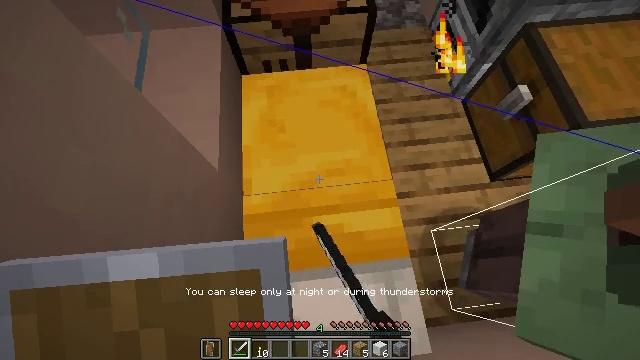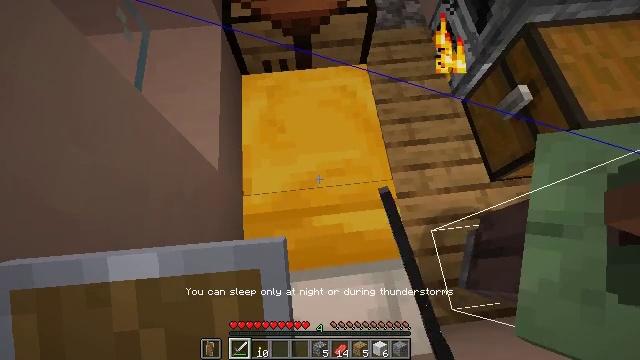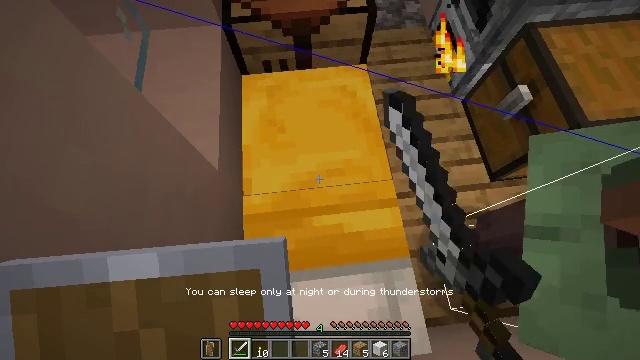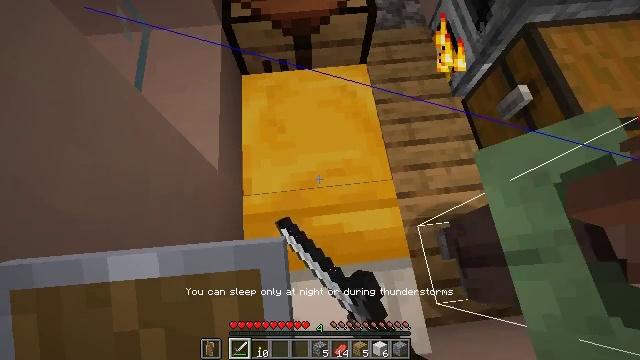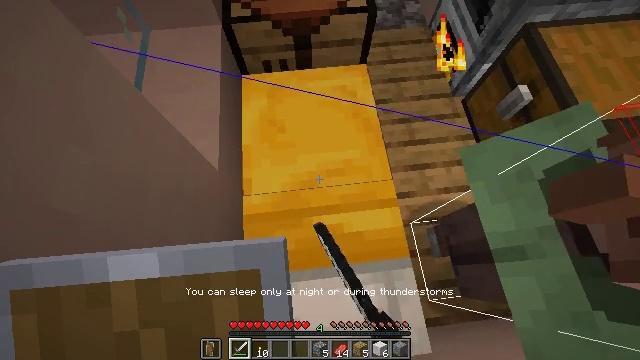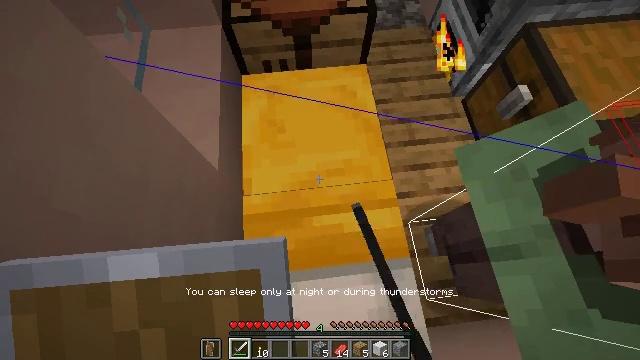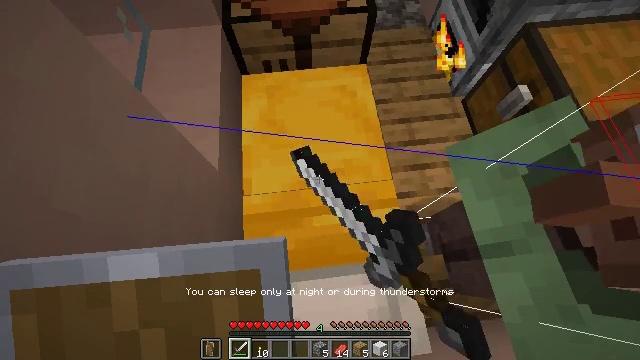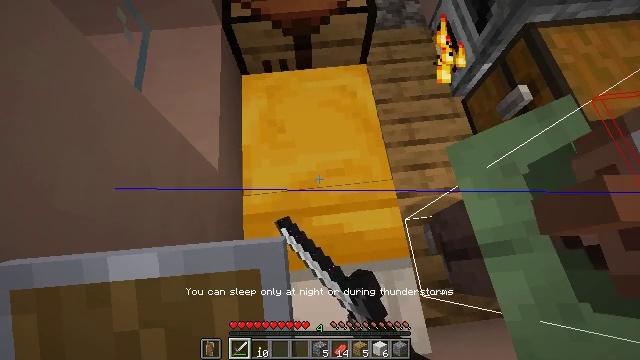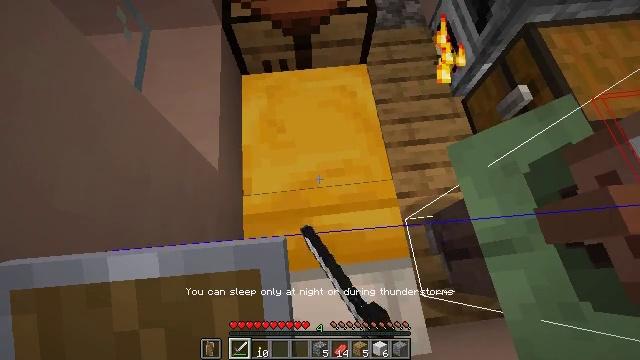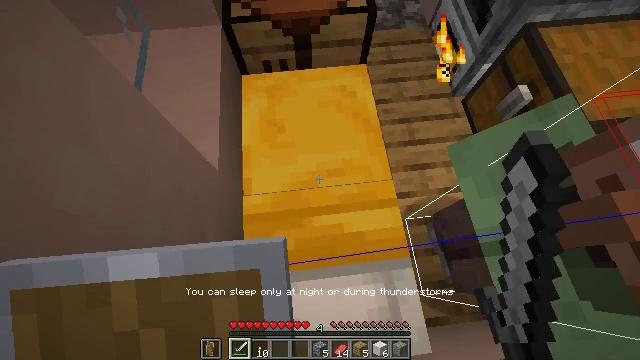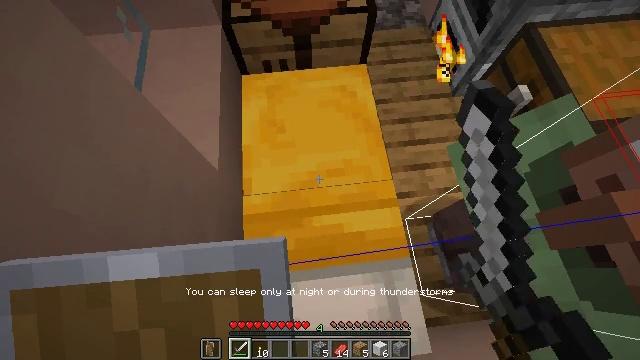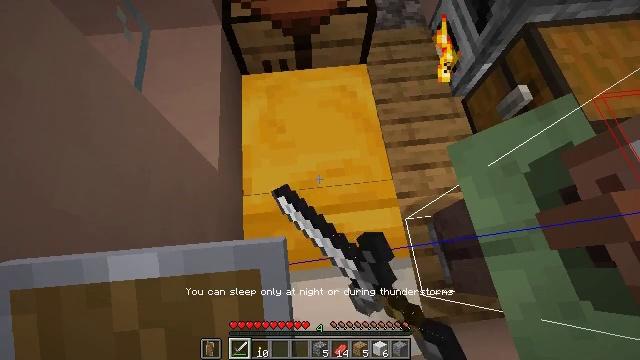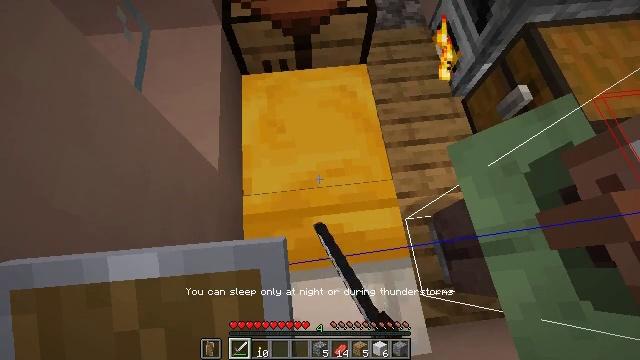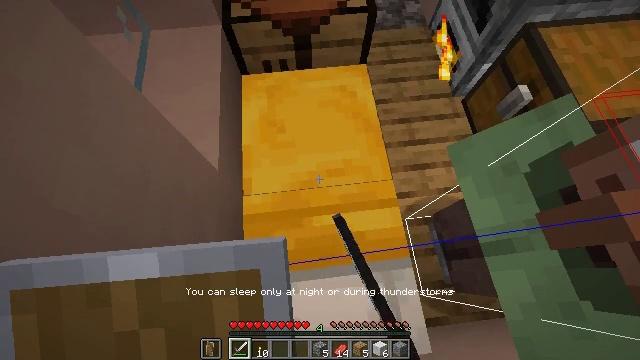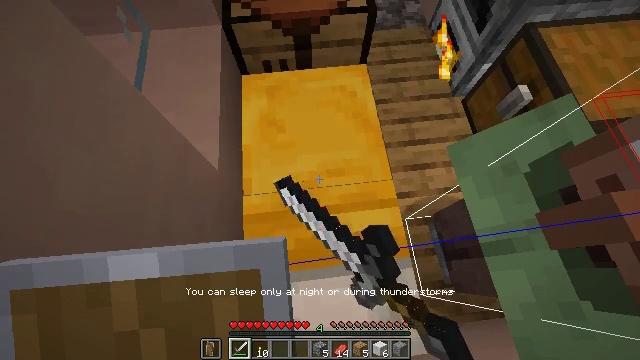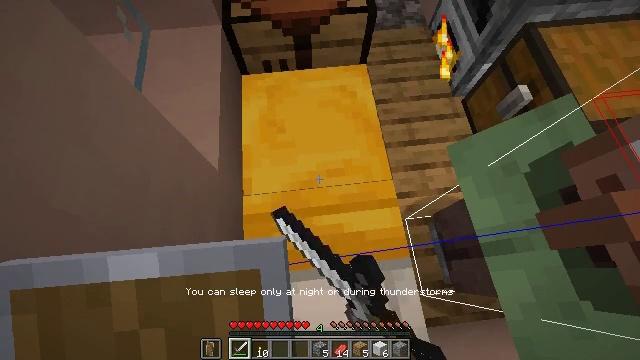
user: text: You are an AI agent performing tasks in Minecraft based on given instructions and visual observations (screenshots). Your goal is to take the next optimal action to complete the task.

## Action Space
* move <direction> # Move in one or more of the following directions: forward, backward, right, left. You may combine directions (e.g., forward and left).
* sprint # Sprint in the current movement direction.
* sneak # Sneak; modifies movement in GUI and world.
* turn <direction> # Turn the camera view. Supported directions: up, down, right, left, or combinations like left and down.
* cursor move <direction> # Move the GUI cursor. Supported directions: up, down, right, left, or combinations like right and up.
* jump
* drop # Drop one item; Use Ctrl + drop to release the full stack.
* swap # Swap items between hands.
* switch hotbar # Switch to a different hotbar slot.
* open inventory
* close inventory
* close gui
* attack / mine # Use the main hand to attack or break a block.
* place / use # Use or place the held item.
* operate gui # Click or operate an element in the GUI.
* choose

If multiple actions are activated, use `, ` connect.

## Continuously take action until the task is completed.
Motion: motion action
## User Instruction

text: Attack the oak door to gather it.
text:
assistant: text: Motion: use / place
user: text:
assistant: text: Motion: use / place
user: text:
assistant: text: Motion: use / place
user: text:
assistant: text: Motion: use / place
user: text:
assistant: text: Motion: use / place
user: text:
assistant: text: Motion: use / place
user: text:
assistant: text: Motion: use / place
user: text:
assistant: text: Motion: use / place
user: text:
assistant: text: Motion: use / place
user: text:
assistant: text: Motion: use / place
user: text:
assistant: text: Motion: use / place
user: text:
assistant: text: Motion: use / place
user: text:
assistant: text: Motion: use / place
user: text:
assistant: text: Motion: use / place
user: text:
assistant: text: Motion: use / place
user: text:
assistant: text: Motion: use / place
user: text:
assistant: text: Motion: use / place
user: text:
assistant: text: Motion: use / place
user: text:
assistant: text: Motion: use / place
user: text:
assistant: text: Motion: use / place
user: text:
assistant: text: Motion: use / place
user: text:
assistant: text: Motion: use / place
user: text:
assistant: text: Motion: use / place
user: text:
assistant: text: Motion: use / place
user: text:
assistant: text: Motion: use / place
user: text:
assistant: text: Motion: use / place
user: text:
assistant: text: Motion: use / place
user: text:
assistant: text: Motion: use / place
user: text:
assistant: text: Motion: use / place
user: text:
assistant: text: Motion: use / place